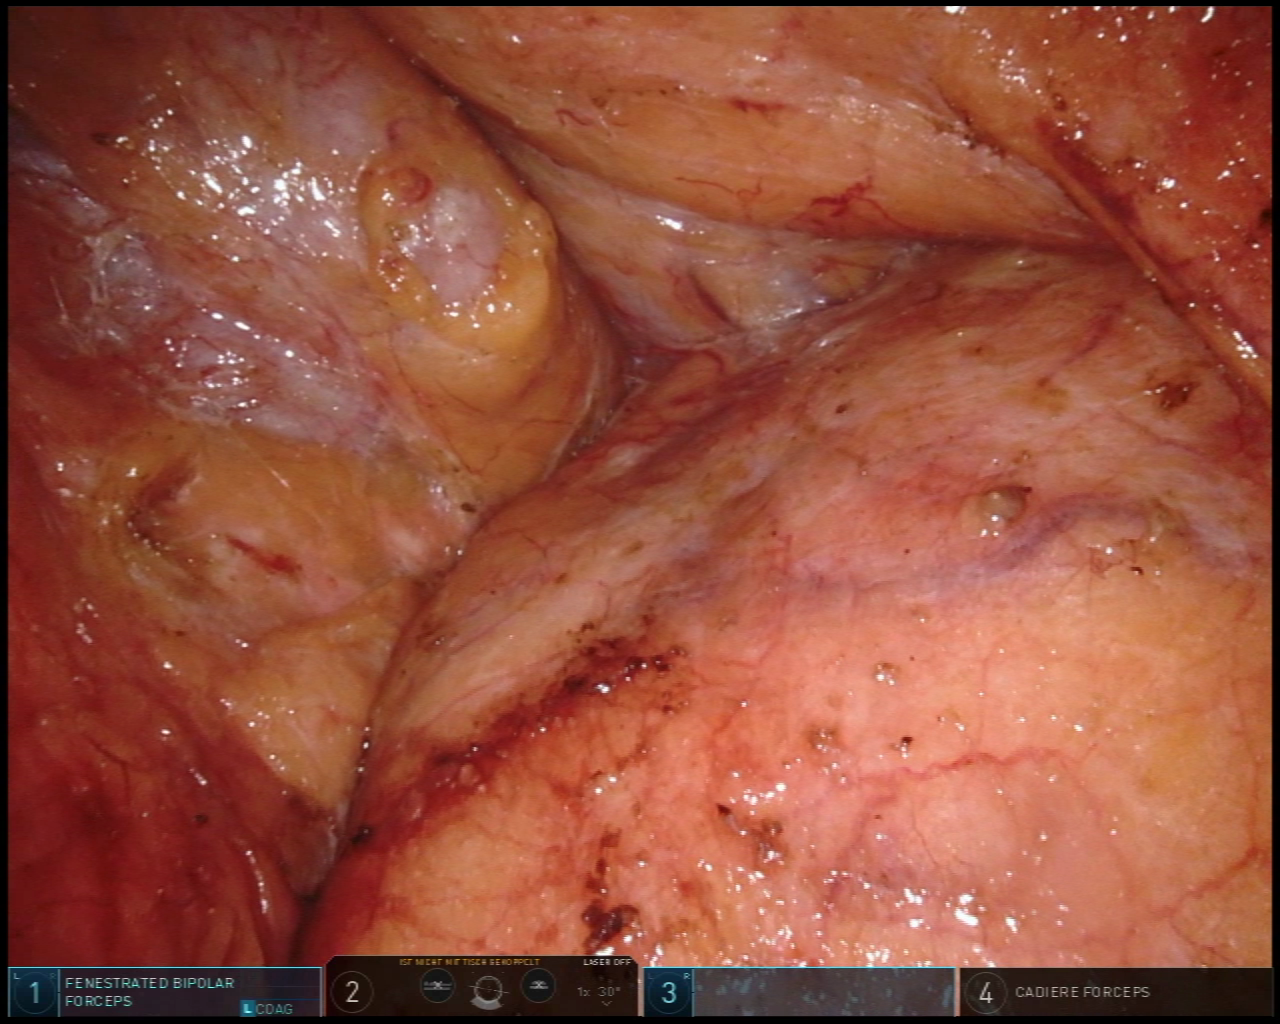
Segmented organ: pancreas
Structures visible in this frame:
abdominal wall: no
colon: yes
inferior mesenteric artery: no
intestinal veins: no
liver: no
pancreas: yes
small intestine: no
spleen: no
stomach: no
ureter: no
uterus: no
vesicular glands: no